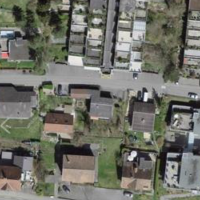
EUNIS habitat code: 54
Species observed at this site:
Prunella vulgaris
Impatiens parviflora